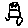
Label: car